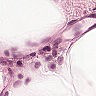
Metastatic tissue present: no